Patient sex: F
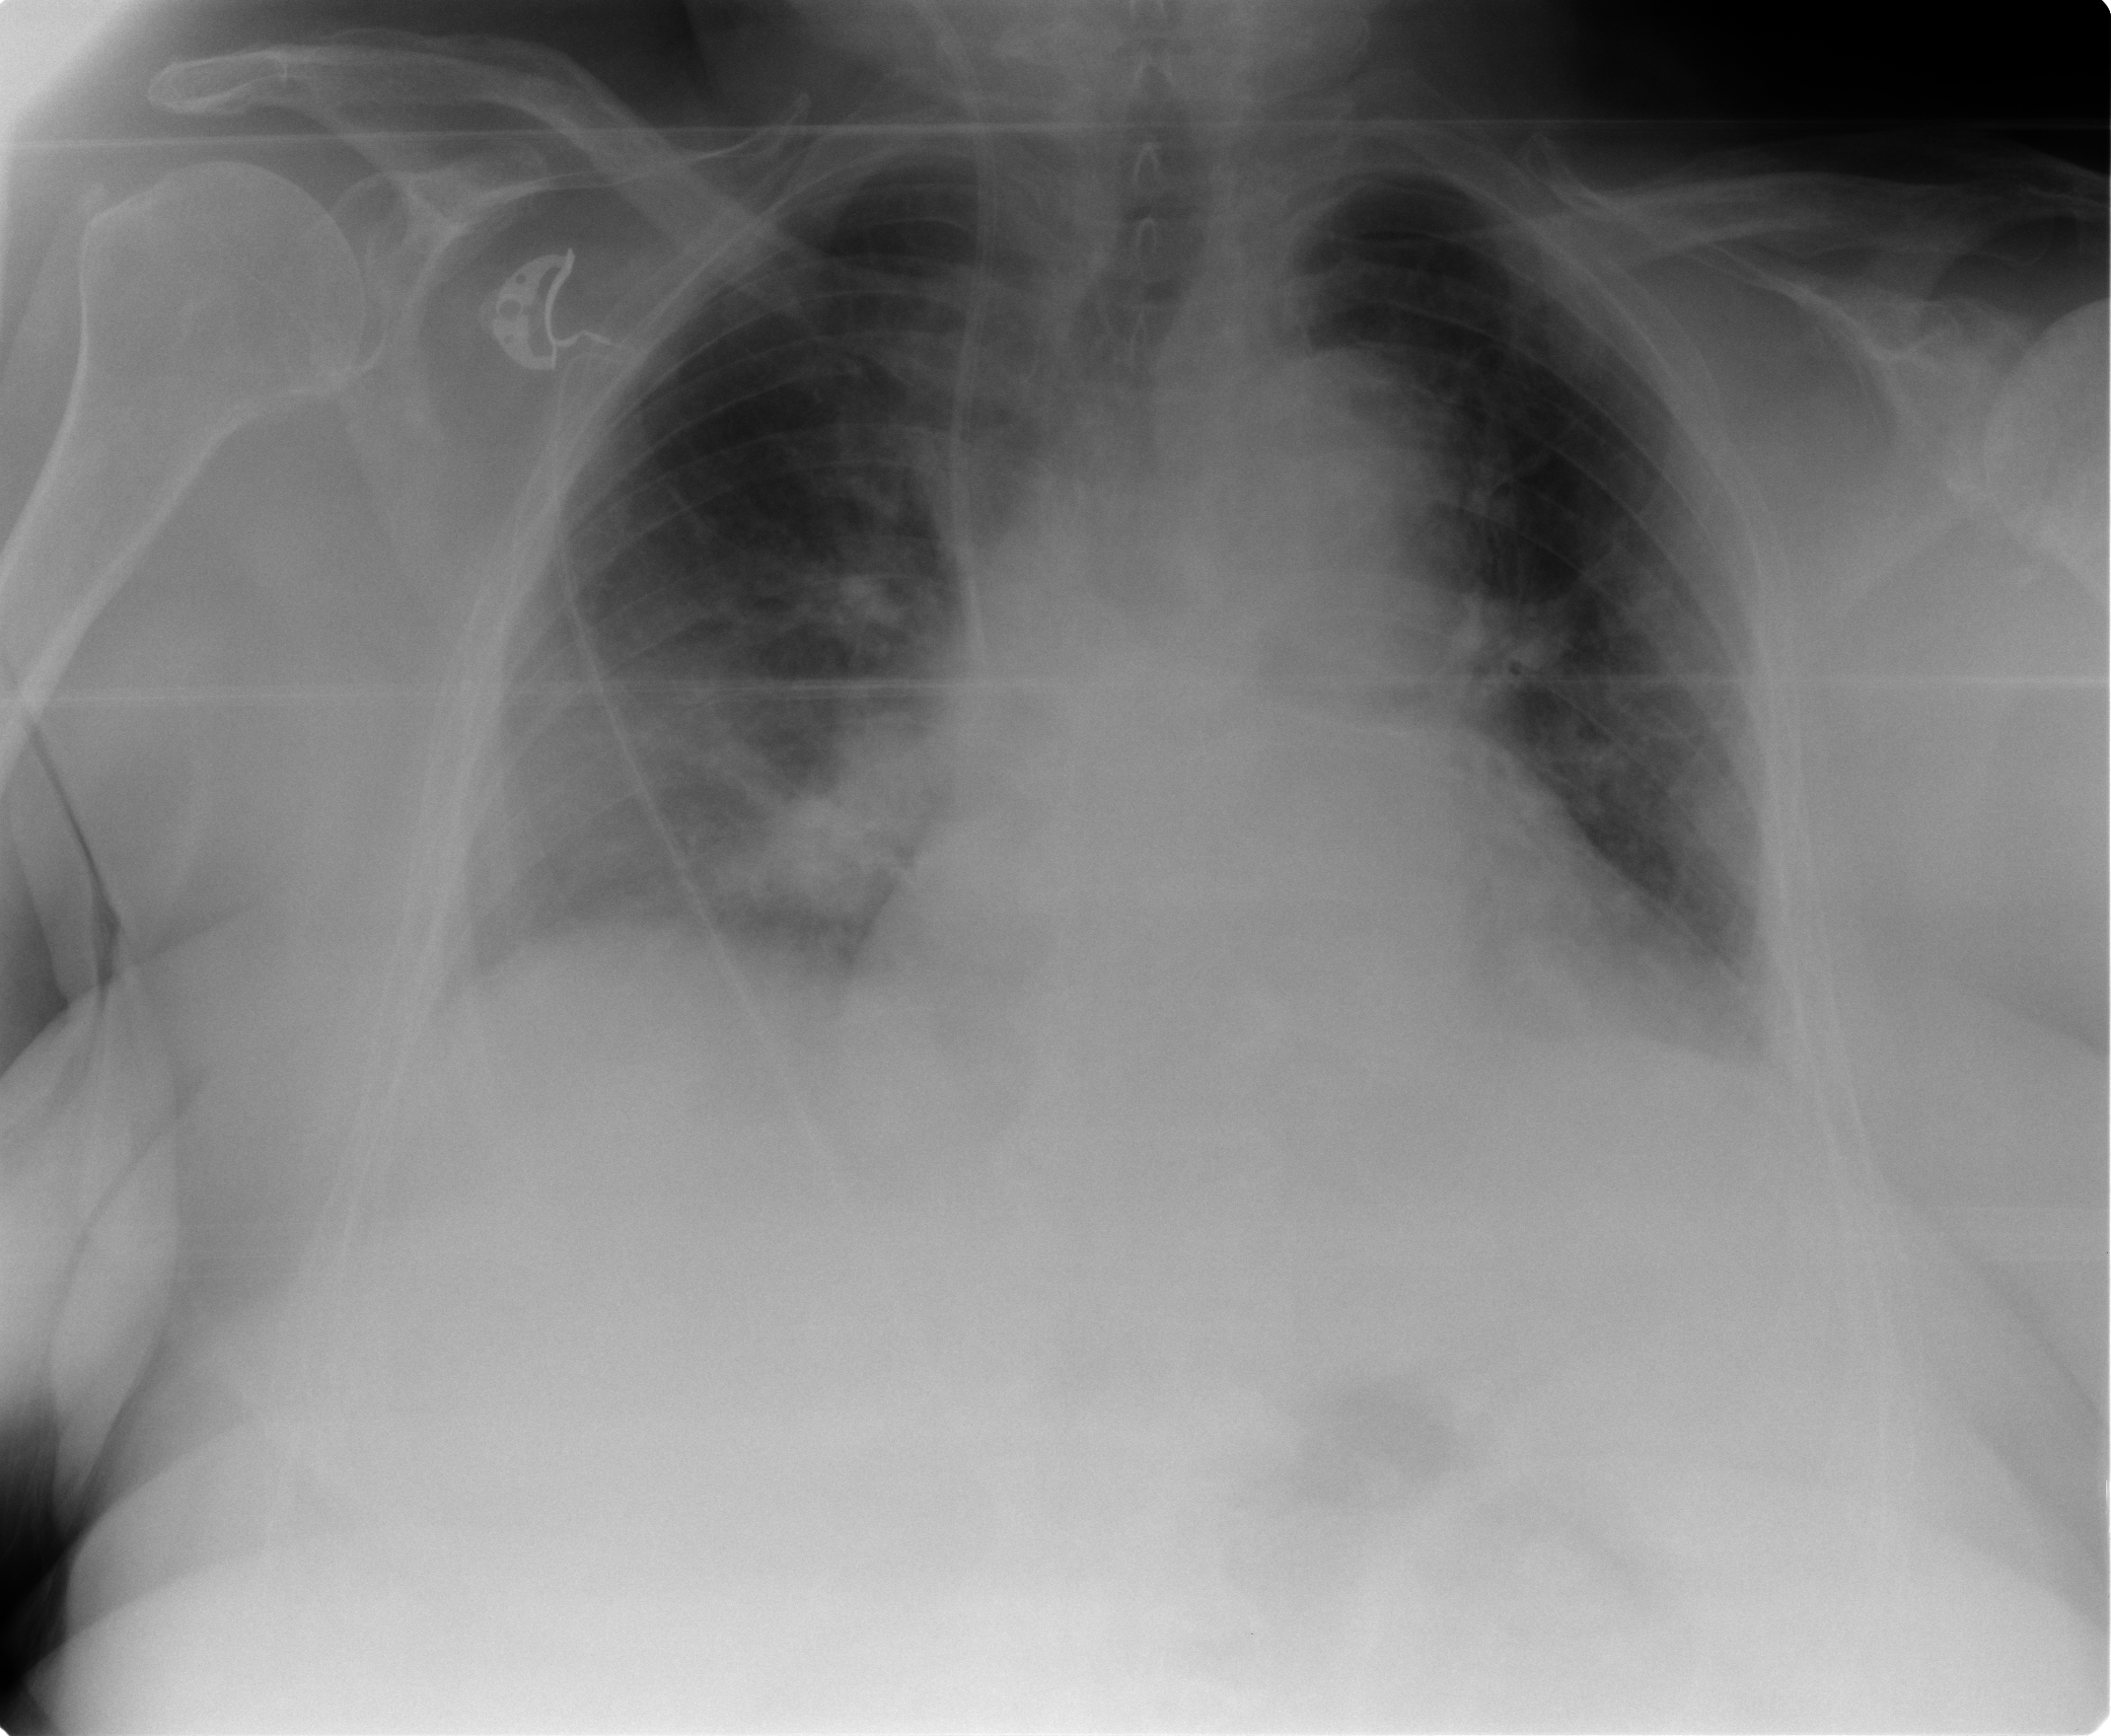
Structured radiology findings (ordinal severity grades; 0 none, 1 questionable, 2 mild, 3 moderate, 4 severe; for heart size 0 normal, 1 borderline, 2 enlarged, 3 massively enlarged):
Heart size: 2
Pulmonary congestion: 0
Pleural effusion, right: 1
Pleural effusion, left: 1
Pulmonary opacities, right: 2
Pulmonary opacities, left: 0
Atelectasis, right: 2
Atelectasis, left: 2